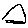
Label: triangle